Aerial crown-view tile of a tropical tree (Barro Colorado Island, Panama), acquired 20250317:
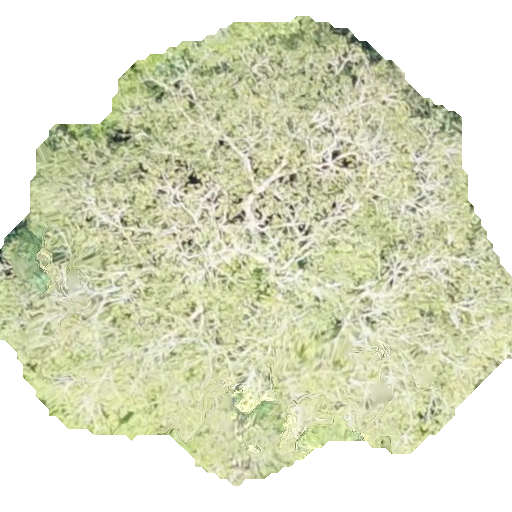
Species: Dipteryx oleifera
GBIF accepted scientific name: Dipteryx oleifera
Crown area: 259.146 m²